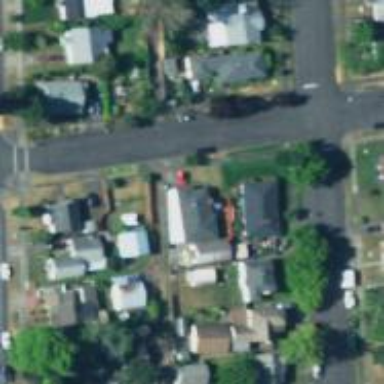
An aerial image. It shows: Alley classified as service road.